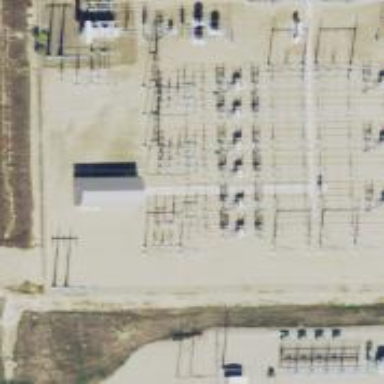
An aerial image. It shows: Switch for power supply.